Aerial crown-view tile of a tropical tree (Barro Colorado Island, Panama), acquired 20250512:
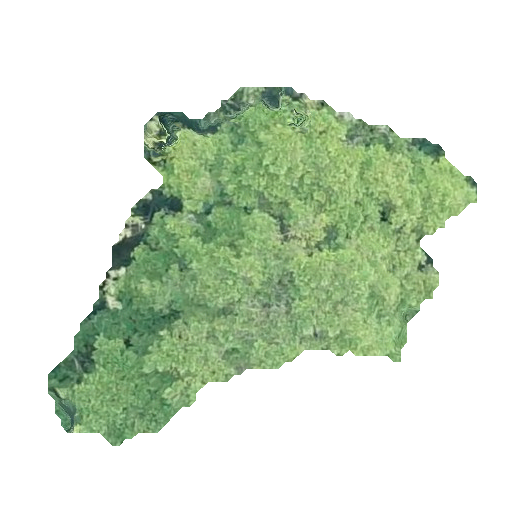
Species: Terminalia oblonga
GBIF accepted scientific name: Terminalia oblonga
Crown area: 129.057 m²